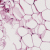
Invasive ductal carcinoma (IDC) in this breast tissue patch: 0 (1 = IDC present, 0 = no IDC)